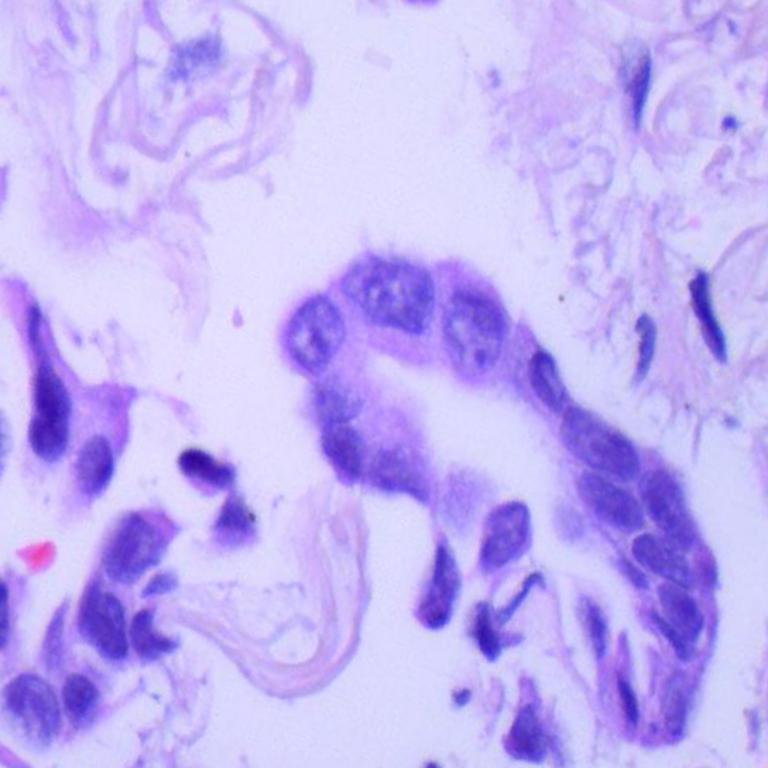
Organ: lung
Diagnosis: adenocarcinomas